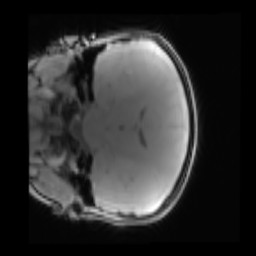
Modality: PDw
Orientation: coronal
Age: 12
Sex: male
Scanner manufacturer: siemens
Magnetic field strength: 3 T
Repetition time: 0.25 s
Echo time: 0.00103 s